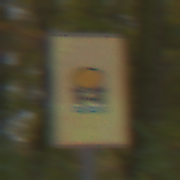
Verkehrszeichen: FahrzeugeMitWassergefaehrdenderLadungOhnePfeilsymbol
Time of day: Midday
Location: Outdoor (Nature)
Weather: Overcast
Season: NotSpecified
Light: Natural